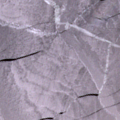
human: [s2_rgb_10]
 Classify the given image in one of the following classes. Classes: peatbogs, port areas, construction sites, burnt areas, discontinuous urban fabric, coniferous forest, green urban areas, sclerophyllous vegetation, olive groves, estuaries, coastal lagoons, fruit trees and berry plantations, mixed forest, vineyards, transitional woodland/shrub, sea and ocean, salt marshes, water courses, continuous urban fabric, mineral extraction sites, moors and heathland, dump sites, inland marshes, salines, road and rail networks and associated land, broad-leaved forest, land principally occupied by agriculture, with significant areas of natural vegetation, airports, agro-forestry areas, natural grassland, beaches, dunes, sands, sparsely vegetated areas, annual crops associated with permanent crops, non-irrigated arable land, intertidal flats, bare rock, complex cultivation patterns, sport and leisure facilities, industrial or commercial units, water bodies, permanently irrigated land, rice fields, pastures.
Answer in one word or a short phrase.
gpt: sea and ocean